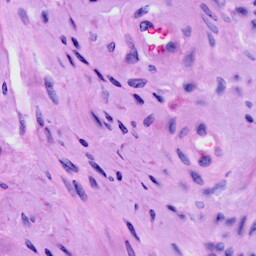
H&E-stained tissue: Cervix